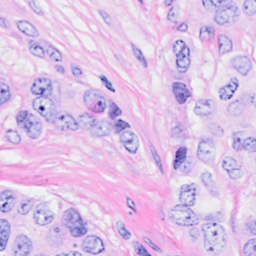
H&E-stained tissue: Breast